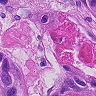
Metastatic tissue present: yes